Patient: sex M, age 58
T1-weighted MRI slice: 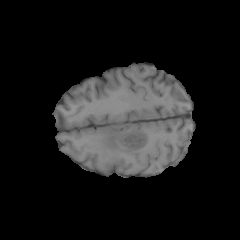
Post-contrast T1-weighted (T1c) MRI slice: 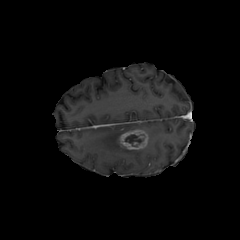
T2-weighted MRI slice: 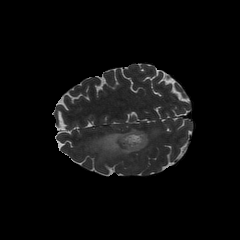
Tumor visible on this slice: yes
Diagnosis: Glioblastoma, IDH-wildtype
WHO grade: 4